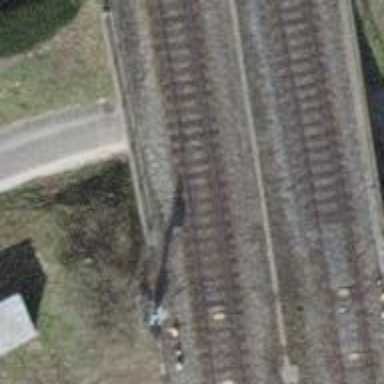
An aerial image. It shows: Bridge over railway with electrified contact lines.